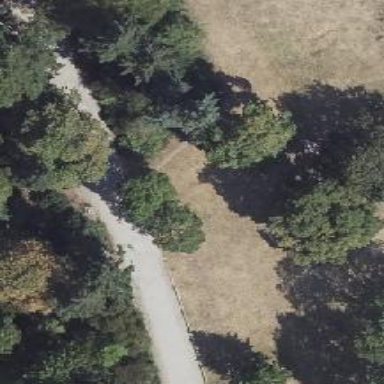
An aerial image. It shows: Deciduous broadleaved tree in park.